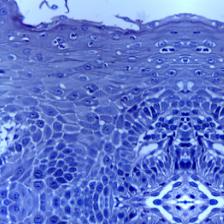
Diagnosis: OSCC